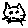
Label: cat